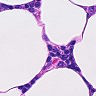
Metastatic tissue present: no